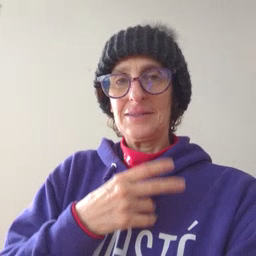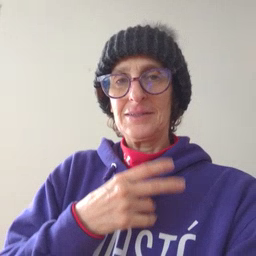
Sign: snack